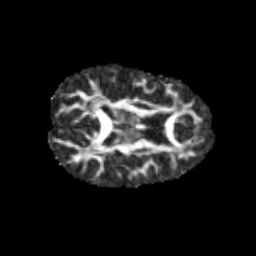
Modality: FA
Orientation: axial
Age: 10
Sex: female
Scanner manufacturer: siemens
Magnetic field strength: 3 T
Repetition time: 3.8 s
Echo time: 0.07 s